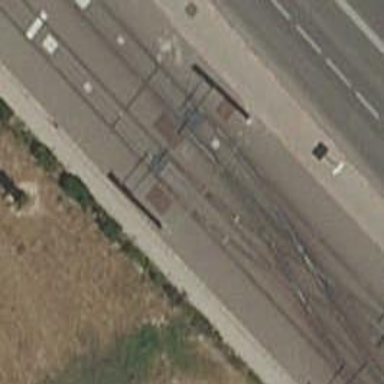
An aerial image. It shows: Railway switch.